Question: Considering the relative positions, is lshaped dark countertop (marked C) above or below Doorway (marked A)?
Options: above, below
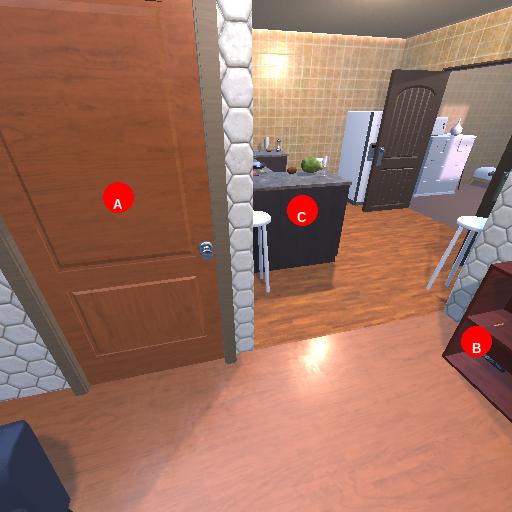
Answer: above